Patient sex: M
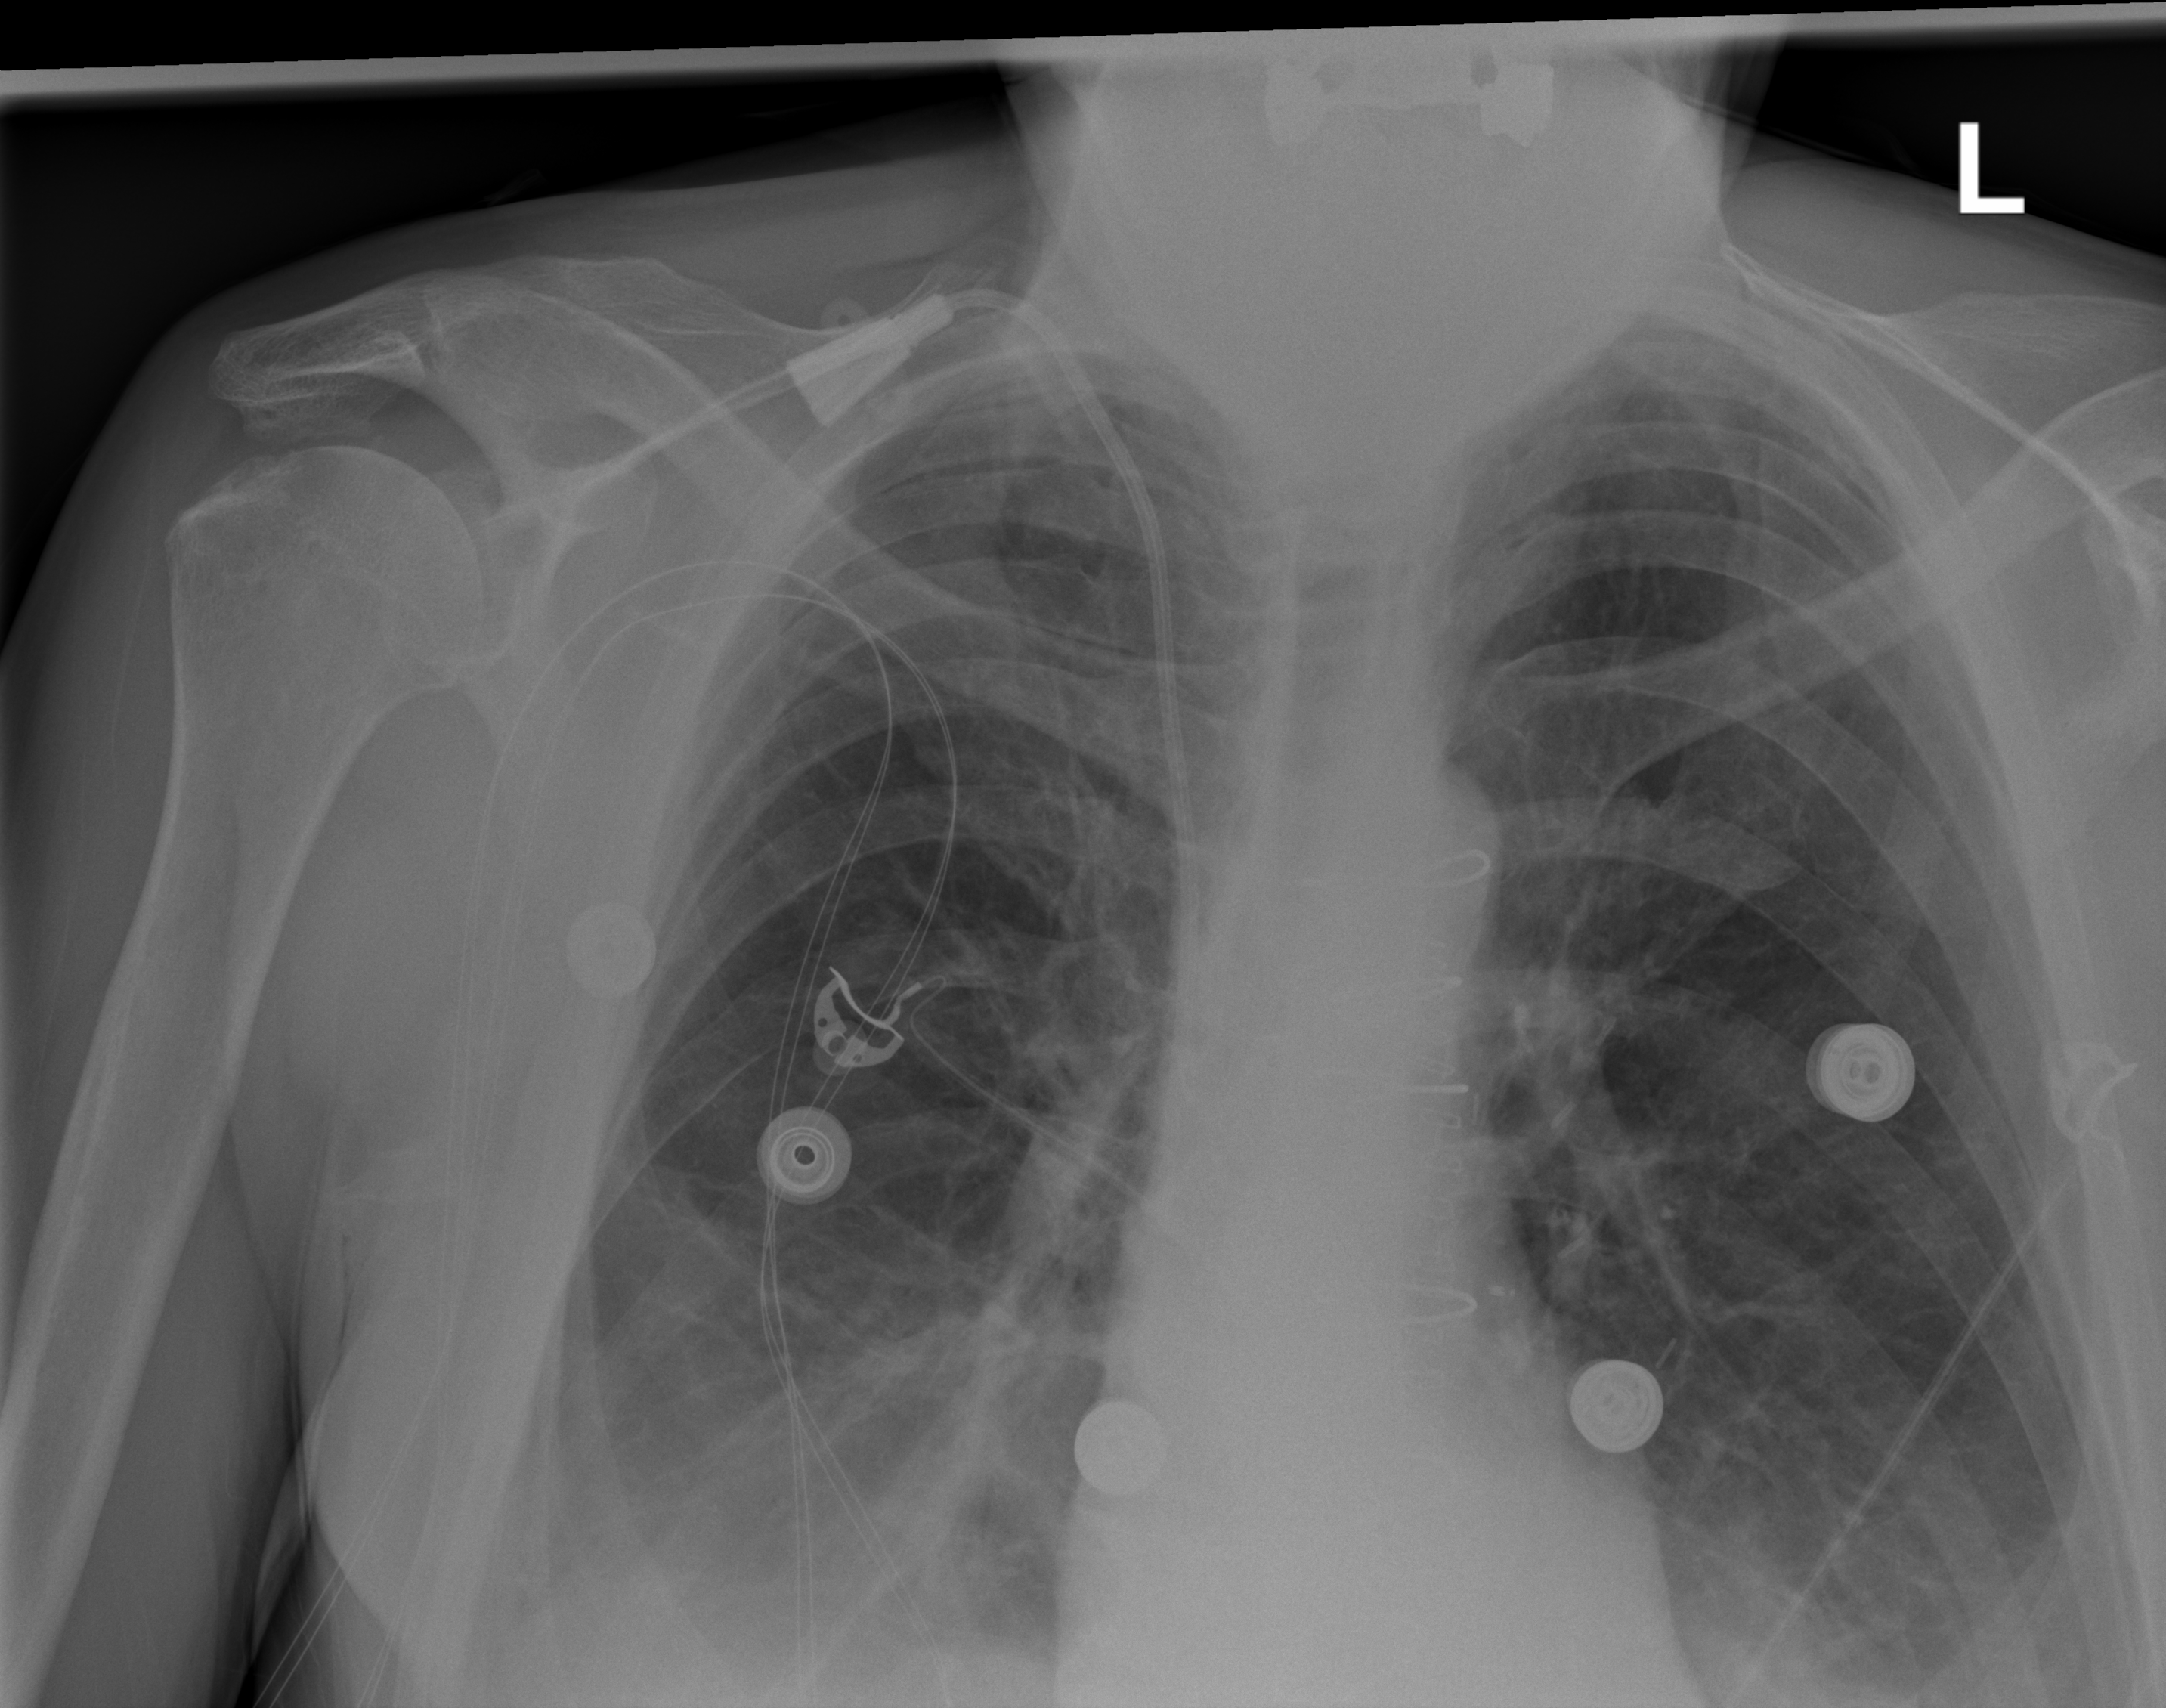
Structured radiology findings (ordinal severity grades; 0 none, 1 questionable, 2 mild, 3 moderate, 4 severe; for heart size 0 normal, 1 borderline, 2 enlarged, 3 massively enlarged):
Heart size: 0
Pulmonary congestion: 0
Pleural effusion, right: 2
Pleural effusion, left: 0
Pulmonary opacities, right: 0
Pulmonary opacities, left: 0
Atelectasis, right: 2
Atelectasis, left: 2